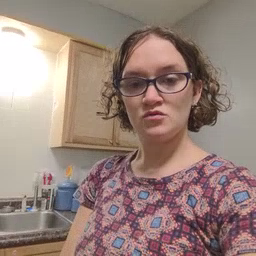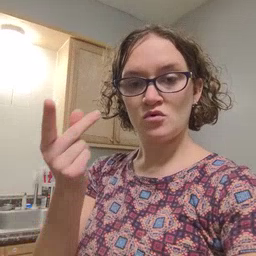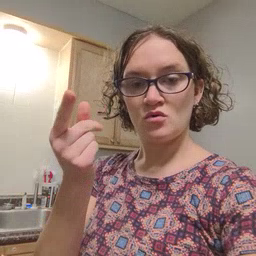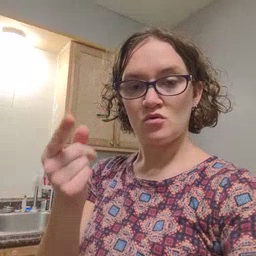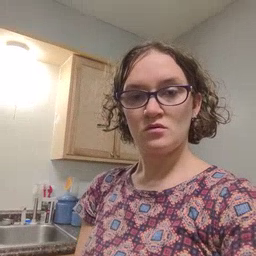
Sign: dog